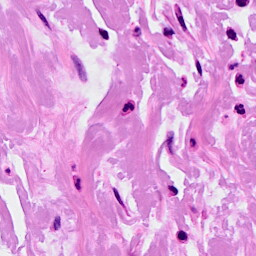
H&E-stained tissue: Breast